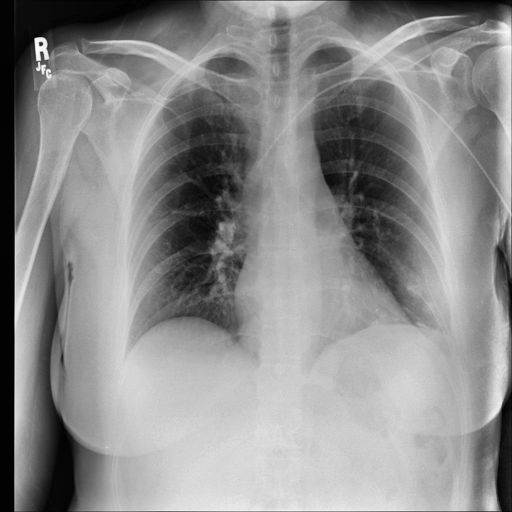
Finding: NORMAL